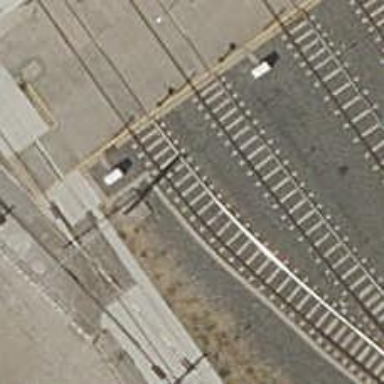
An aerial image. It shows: Yard with electrified contact lines.